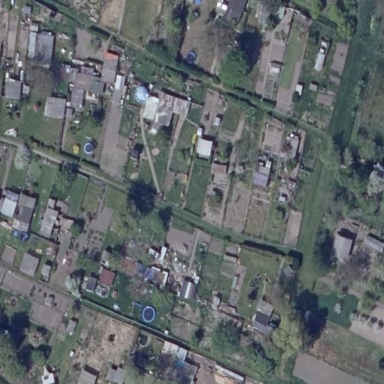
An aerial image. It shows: Allotments area.